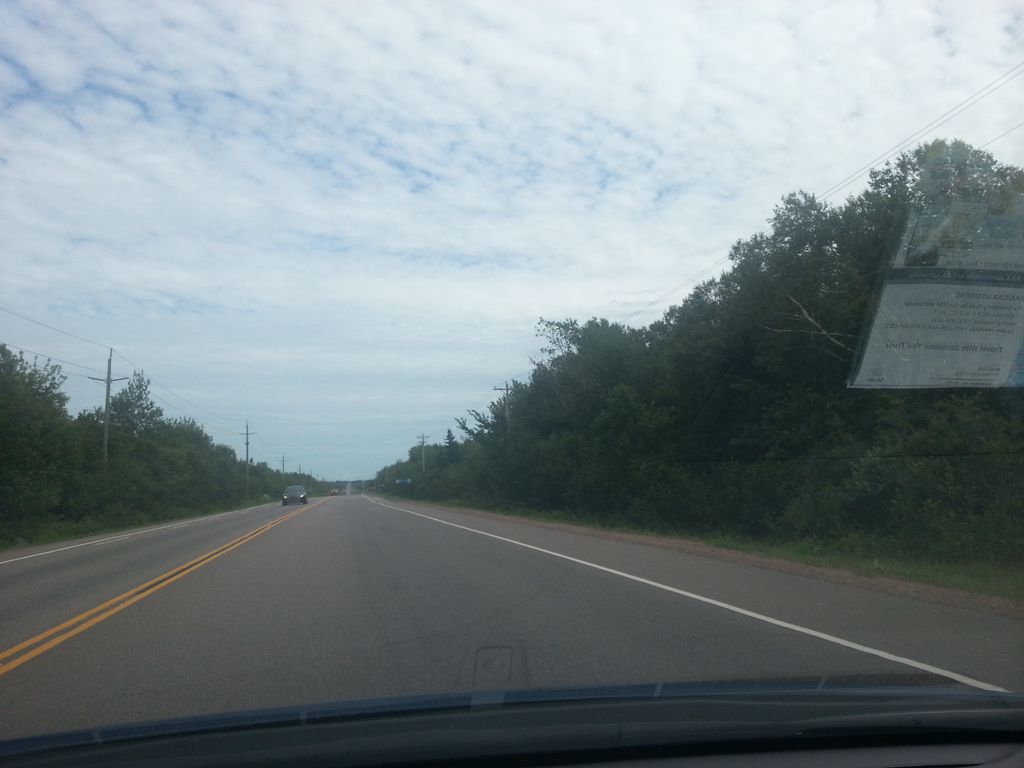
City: charlottetown